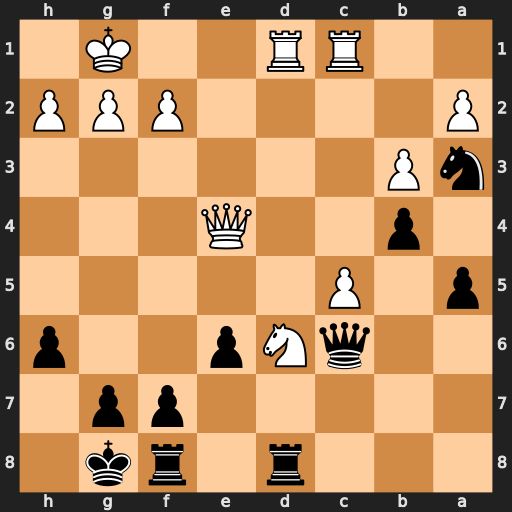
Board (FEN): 3r1rk1/5pp1/2qNp2p/p1P5/1p2Q3/nP6/P4PPP/2RR2K1
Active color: b
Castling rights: -
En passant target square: -
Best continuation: Rxd6 Qxc6 Rxc6